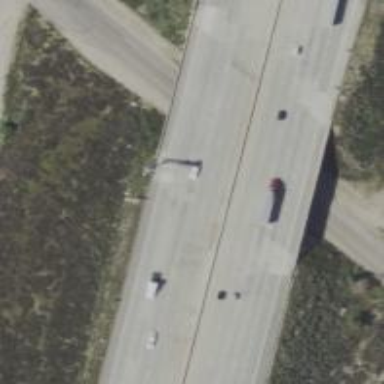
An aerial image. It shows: Motorway bridge.